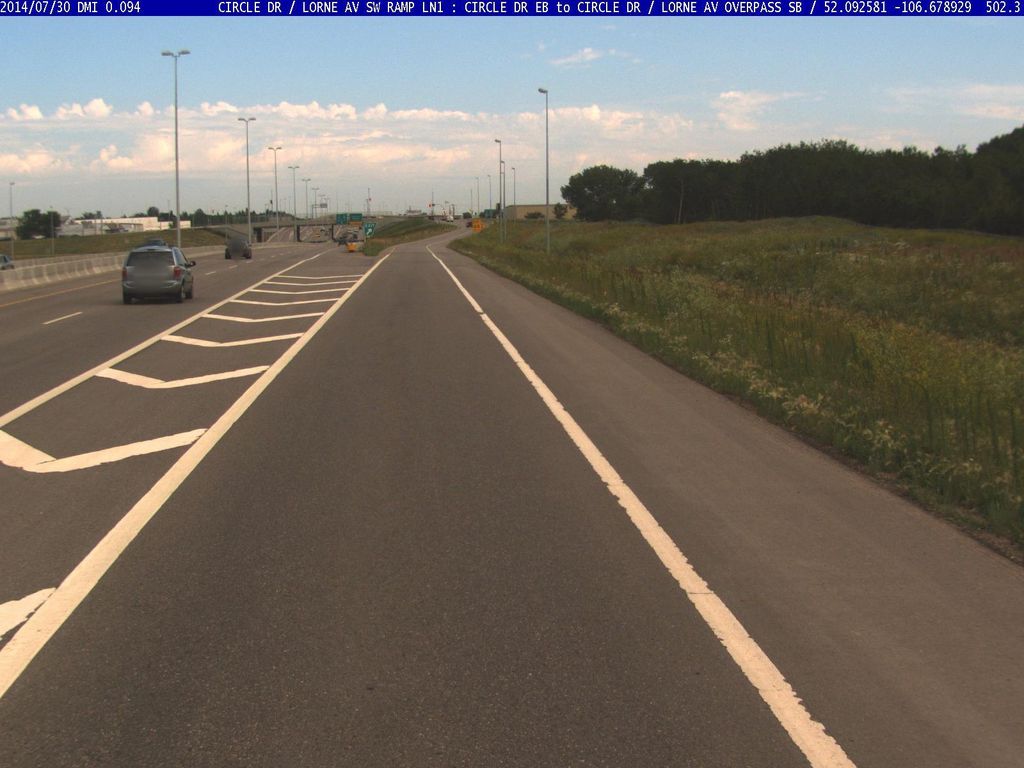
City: saskatoon